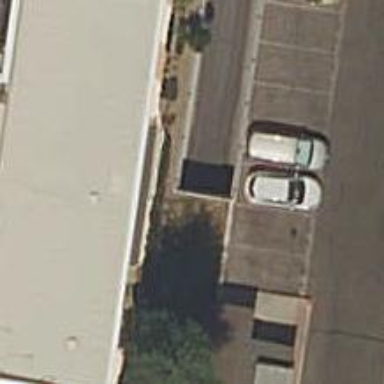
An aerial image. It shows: Parking entrance.